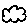
Label: cloud